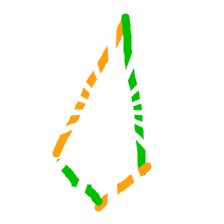
Shape: kite